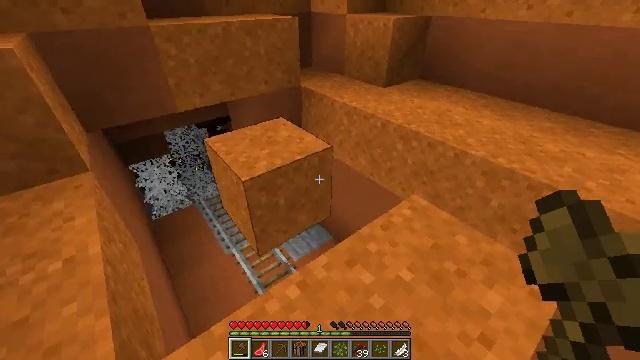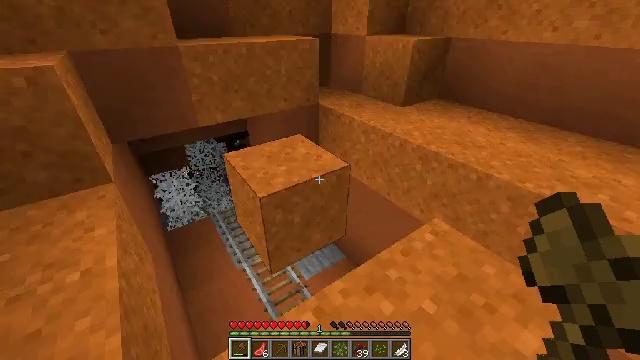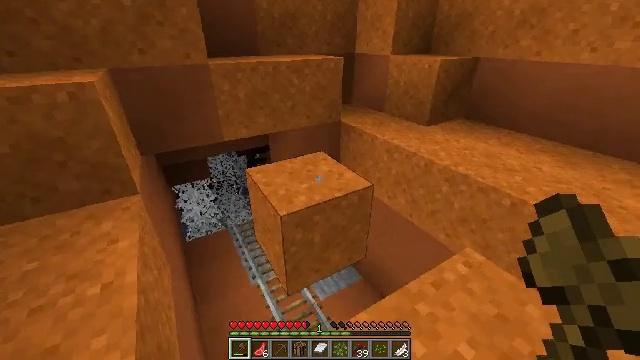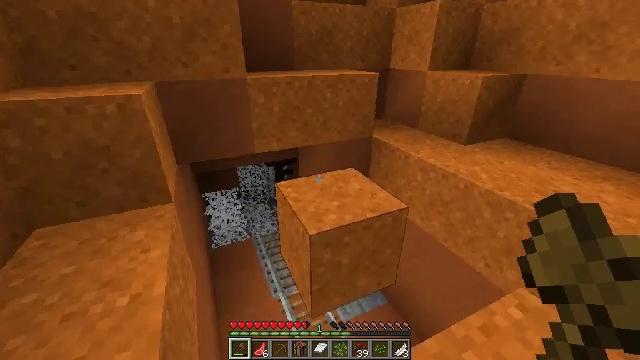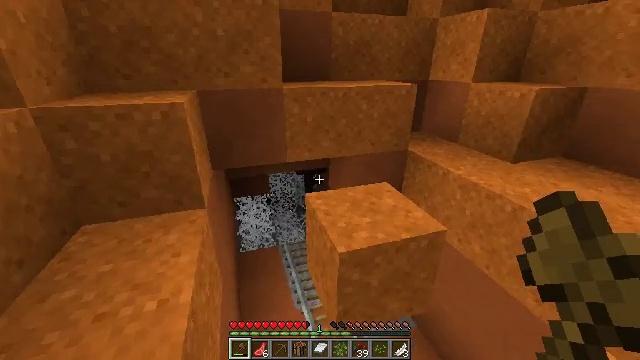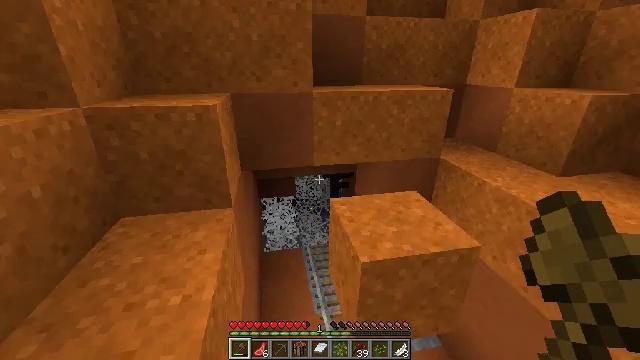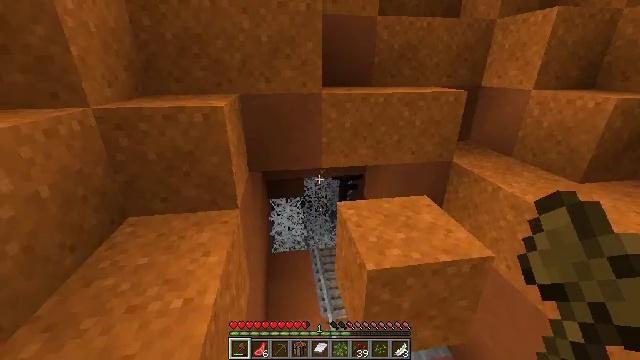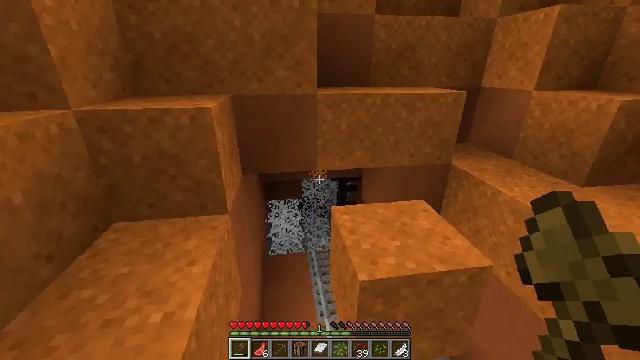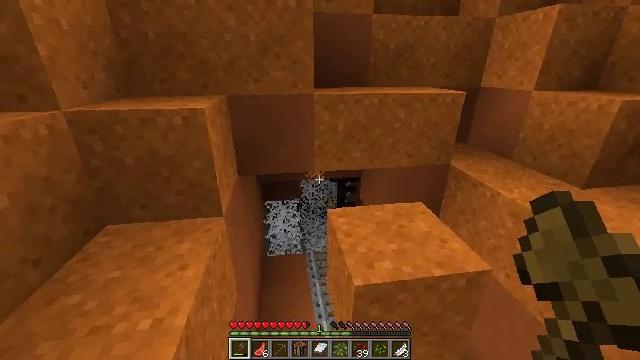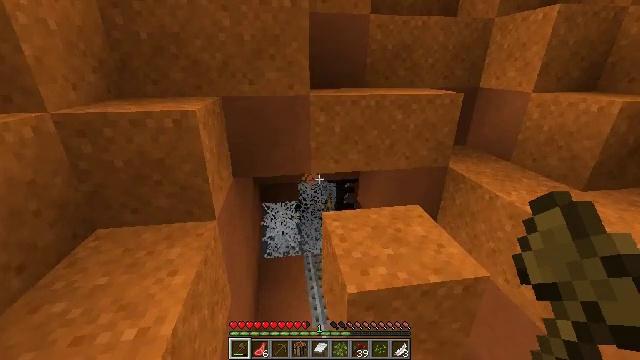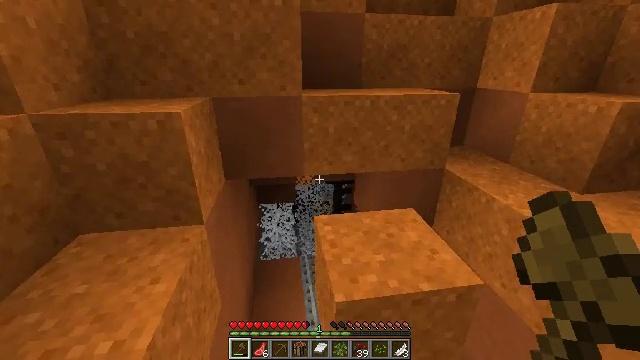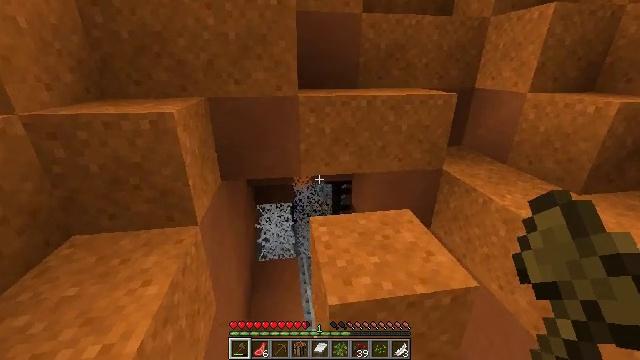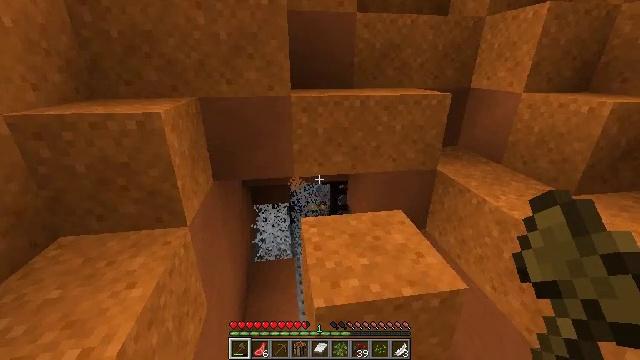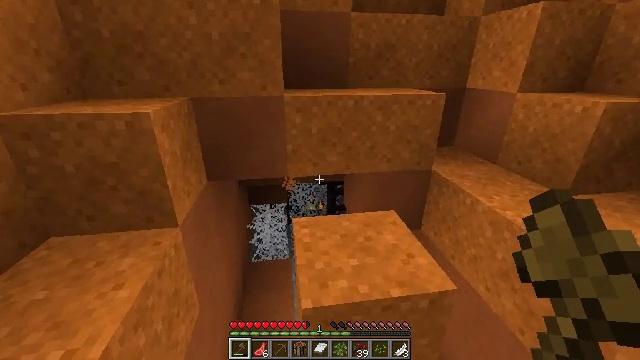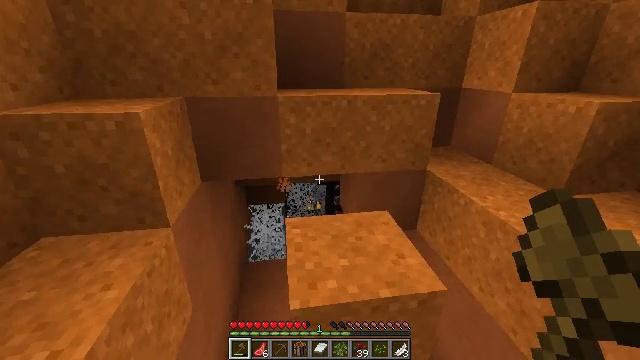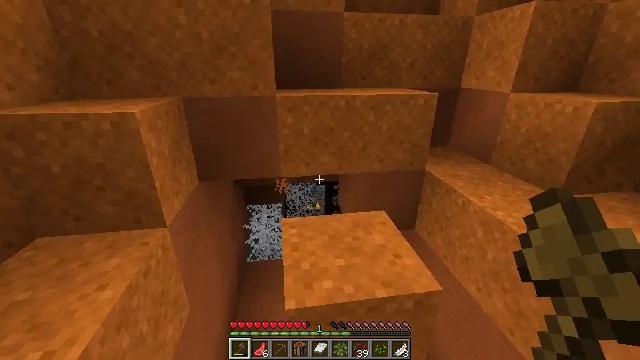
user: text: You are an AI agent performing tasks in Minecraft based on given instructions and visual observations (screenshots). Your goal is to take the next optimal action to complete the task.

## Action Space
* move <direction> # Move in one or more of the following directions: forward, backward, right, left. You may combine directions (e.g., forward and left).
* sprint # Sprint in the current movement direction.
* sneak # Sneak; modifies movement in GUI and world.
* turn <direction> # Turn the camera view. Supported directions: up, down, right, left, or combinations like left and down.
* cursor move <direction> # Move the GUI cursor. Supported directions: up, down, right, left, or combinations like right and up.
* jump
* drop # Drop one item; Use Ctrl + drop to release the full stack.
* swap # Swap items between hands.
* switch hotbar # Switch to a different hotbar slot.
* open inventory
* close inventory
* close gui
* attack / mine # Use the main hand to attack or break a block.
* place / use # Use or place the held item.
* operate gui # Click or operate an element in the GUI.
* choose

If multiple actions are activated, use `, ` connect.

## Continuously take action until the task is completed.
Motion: motion action
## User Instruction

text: Collect red sand from a desert biome.
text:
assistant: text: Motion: move forward and move left, sneak, turn left and up
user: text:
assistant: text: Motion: move forward and move left, sneak, turn left and up
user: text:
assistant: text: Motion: move forward, sneak, turn left and up
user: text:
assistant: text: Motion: move forward, sneak, turn left and up
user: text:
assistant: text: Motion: move forward and move right, sneak, turn left
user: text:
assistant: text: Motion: move forward and move right, sneak, turn left
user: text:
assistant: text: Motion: move forward and move right, sneak
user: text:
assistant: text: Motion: move forward and move right, sneak
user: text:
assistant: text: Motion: move forward and move right, sneak
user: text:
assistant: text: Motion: move right, sneak
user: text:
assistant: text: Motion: move right, sneak
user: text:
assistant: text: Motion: move right, sneak
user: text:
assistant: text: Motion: move right, sneak
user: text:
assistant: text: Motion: move right, sneak
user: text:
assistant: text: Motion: sneak
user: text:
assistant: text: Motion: sneak
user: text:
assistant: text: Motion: sneak
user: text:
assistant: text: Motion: move left, sneak
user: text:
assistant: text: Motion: move left, sneak
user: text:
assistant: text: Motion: move left, sneak
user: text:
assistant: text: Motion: move left, sneak
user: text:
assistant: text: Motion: move left, sneak
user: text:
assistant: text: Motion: move left, sneak
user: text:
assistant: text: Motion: move left, sneak
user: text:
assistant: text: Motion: move left, sneak
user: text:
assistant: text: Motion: move left, sneak
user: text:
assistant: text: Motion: move left, sneak
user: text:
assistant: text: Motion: move left, sneak
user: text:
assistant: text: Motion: move left, sneak
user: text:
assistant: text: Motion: move left, sneak